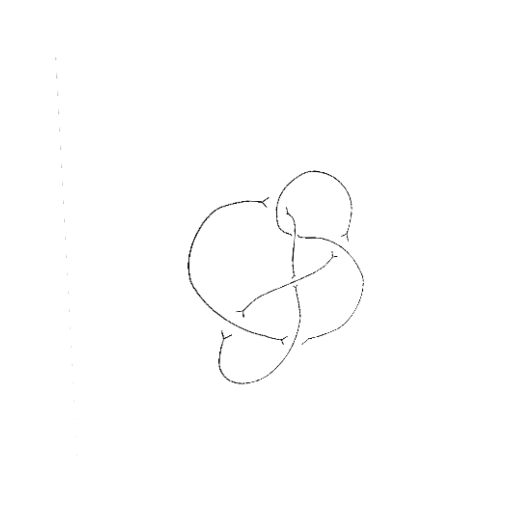
Crossing number: 6